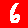
Digit: 6